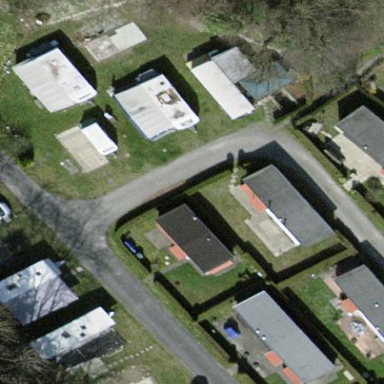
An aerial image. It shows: Static caravan.